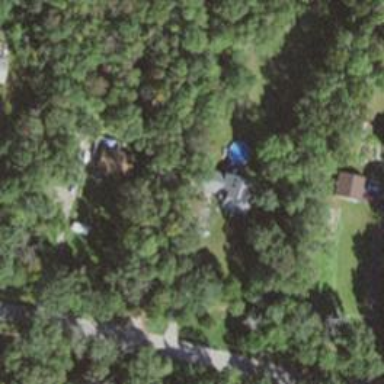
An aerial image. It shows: Residential driveway.